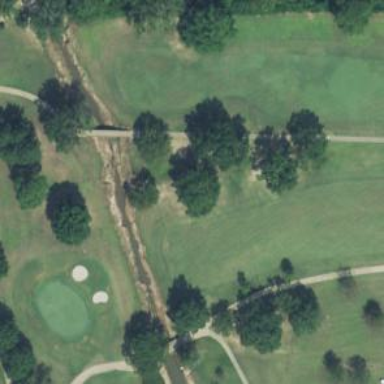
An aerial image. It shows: Path bridge over golf cartpath.